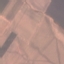
Land use / land cover: AnnualCrop